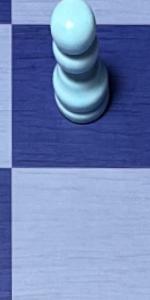
Label: Empty